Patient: sex F, age 38
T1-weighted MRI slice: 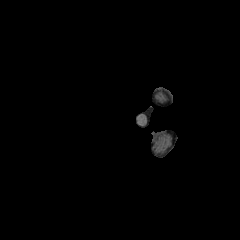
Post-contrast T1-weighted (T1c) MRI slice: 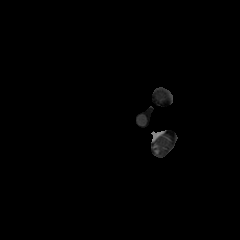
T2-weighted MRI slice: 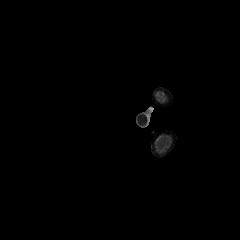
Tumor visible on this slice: no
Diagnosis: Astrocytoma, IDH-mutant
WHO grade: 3